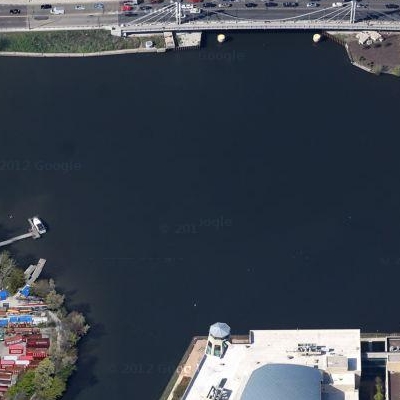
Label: RiverLake